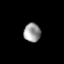
Tissue: lung
Cell type: T cells
Senescence score: 0.1264
Nuclear area (px): 309
Mean DAPI intensity: 154.058